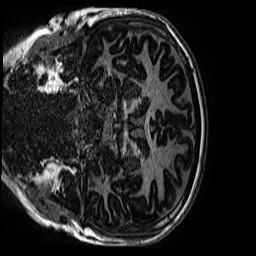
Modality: MP2RAGE
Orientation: coronal
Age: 12
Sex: female
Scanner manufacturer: siemens
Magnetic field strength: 3 T
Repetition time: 4 s
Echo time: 0.00299 s